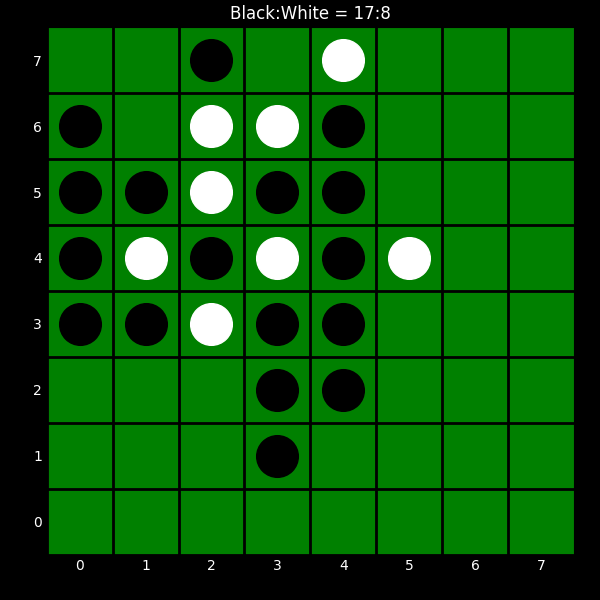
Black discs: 17
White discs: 8